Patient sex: M
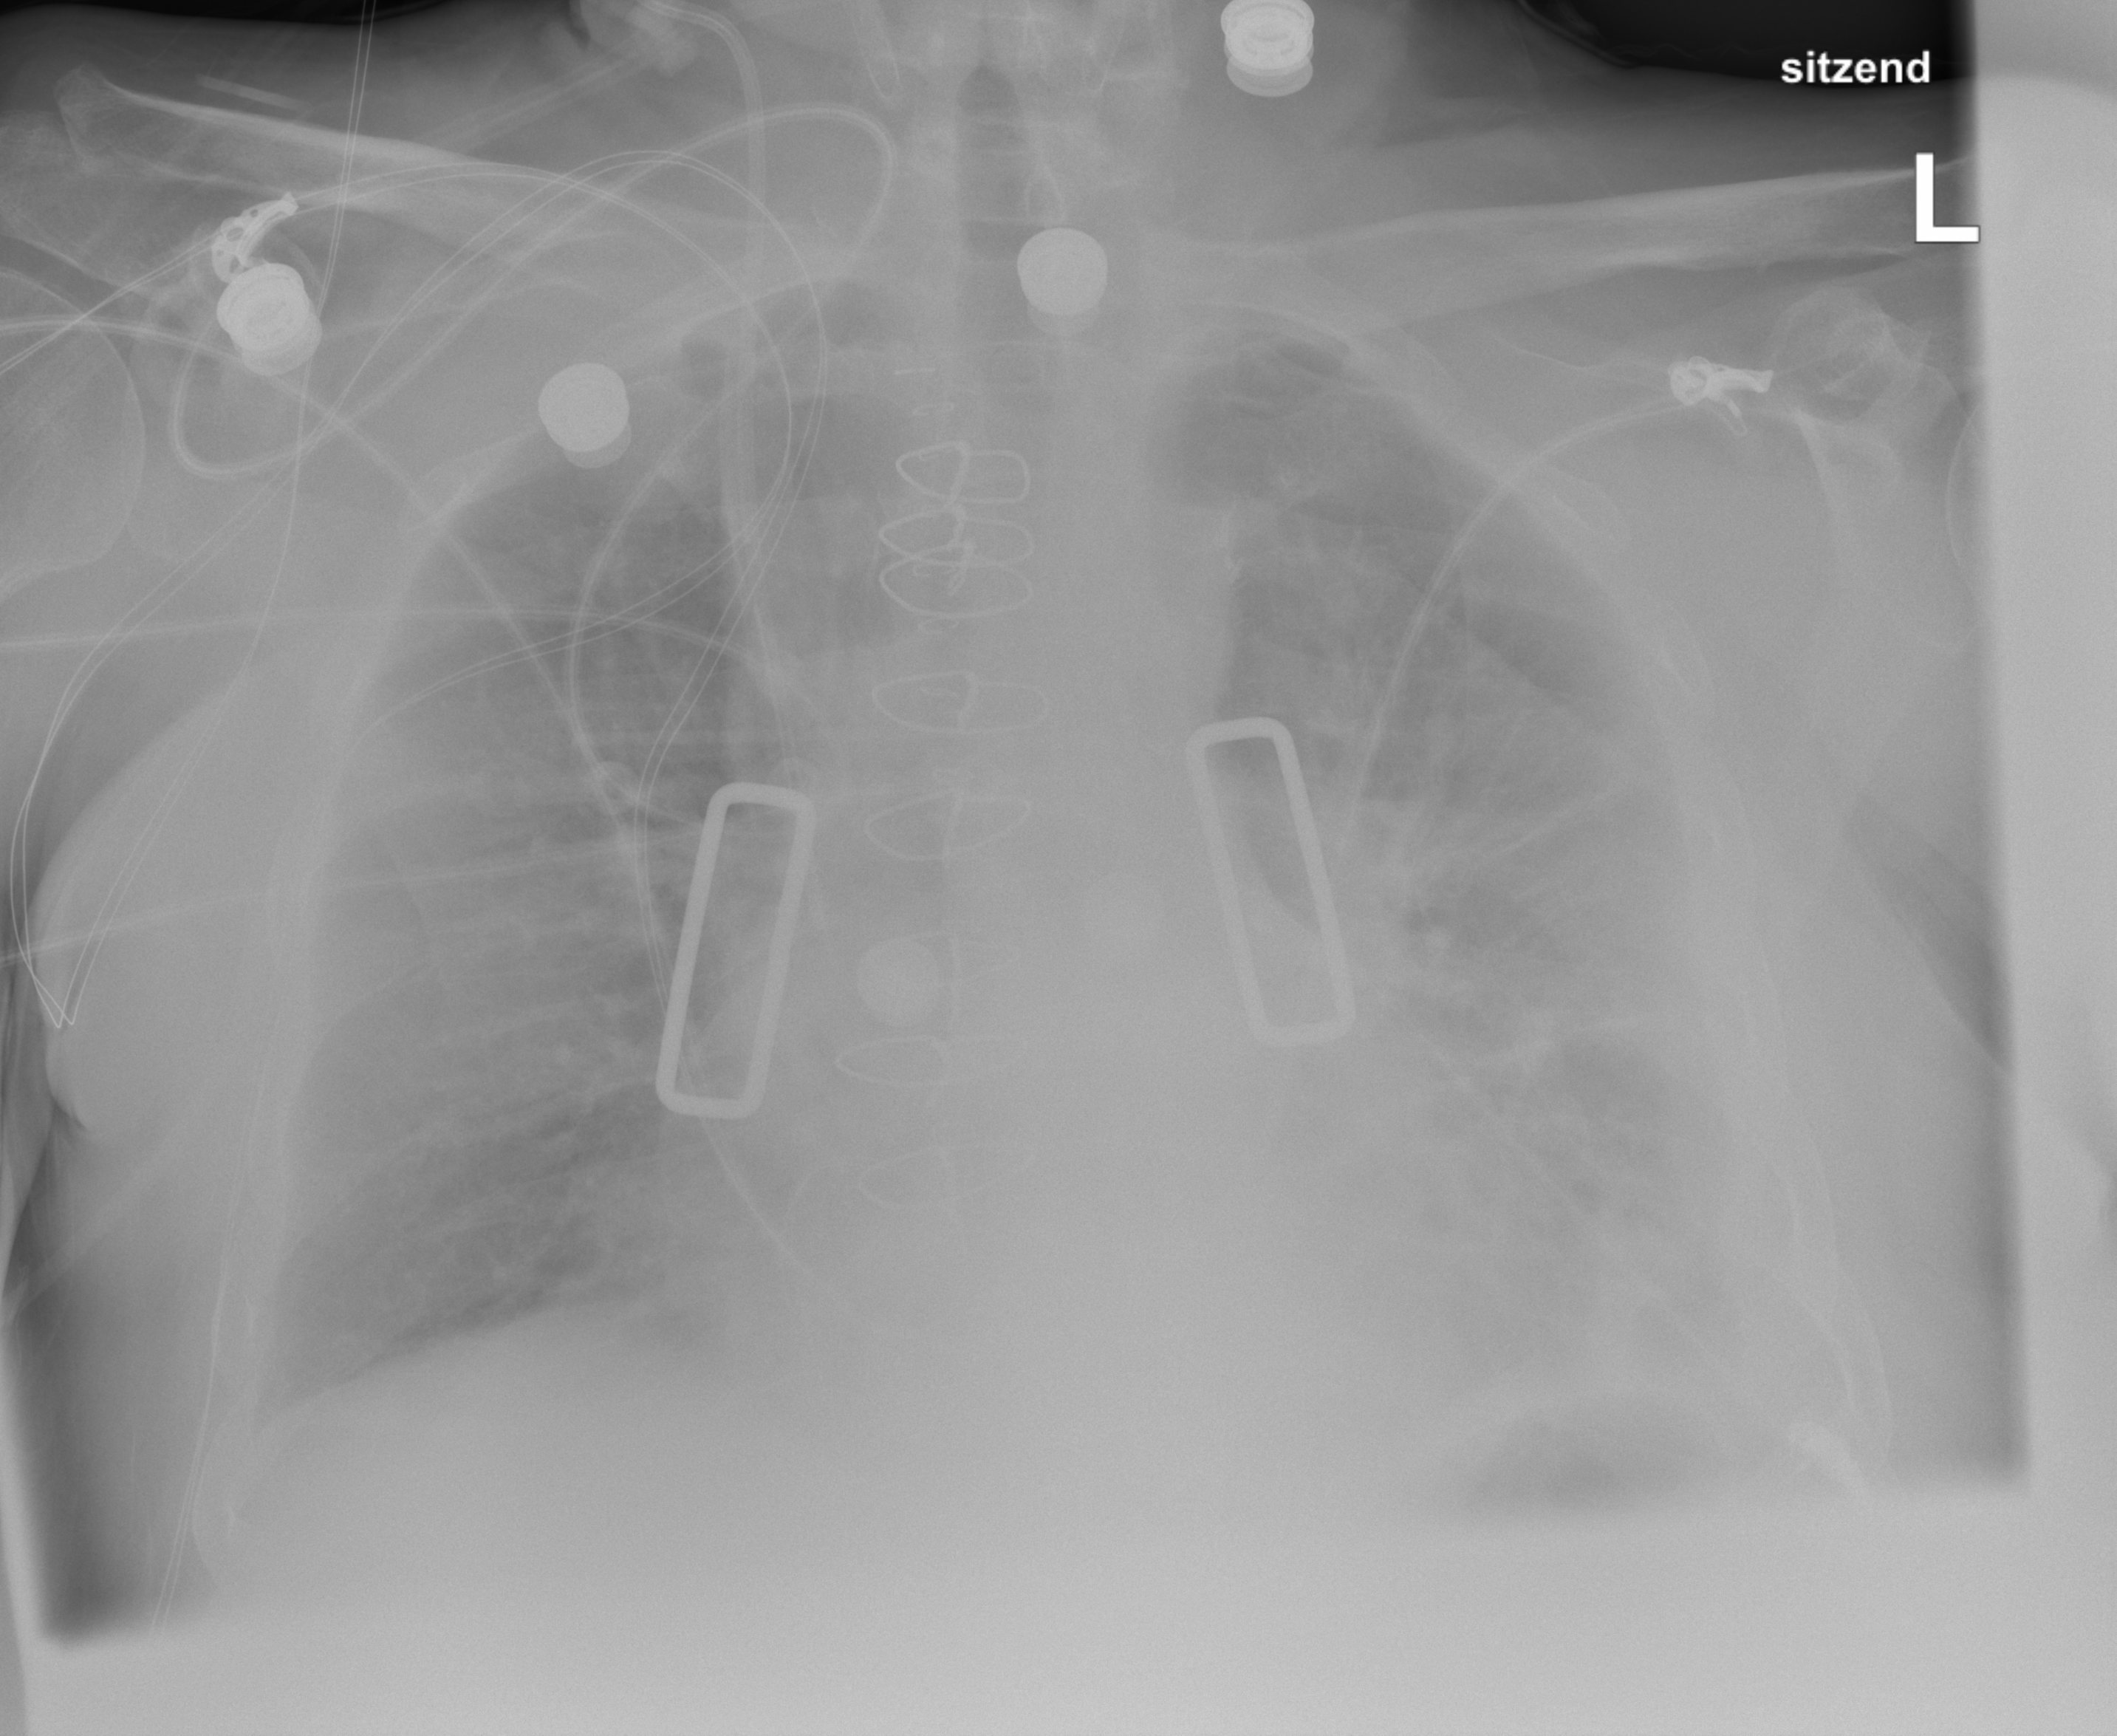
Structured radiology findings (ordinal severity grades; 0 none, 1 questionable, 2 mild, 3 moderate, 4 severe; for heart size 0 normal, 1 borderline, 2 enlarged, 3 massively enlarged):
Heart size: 2
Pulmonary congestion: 2
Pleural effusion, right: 2
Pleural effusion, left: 2
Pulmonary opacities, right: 2
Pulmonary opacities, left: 3
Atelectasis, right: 0
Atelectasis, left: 2